Question: I have DataGrid control in my WPF project, which has the default template style for a Header column. By default the header column contains a TextBlock.

What I want is to change the TextWrapping property of the TextBlock without changing the Header template.
I tried to set the Header style with the below, but no luck
'''
<Style x:Key="DataGridHeaderStyle" TargetType="DataGridColumnHeader">
<Setter Property="TextBlock.TextWrapping" Value="WrapWithOverflow" />
<Style.Resources>
<Style TargetType="{x:Type TextBlock}">
<Setter Property="TextWrapping" Value="WrapWithOverflow" />
</Style>
</Style.Resources>
</Style>
'''
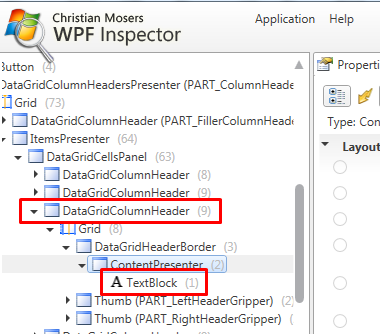
Answer: Why not use Blend? Actually the header's style is like this:
'''
<Style x:Key="DataGridColumnHeaderStyle1" TargetType="{x:Type DataGridColumnHeader}">
<Setter Property="VerticalContentAlignment" Value="Center"/>
<Setter Property="Template">
<Setter.Value>
<ControlTemplate TargetType="{x:Type DataGridColumnHeader}">
<Grid>
<Themes:DataGridHeaderBorder BorderBrush="{TemplateBinding BorderBrush}" BorderThickness="{TemplateBinding BorderThickness}" Background="{TemplateBinding Background}" IsClickable="{TemplateBinding CanUserSort}" IsPressed="{TemplateBinding IsPressed}" IsHovered="{TemplateBinding IsMouseOver}" Padding="{TemplateBinding Padding}" SortDirection="{TemplateBinding SortDirection}" SeparatorBrush="{TemplateBinding SeparatorBrush}" SeparatorVisibility="{TemplateBinding SeparatorVisibility}">
<ContentPresenter HorizontalAlignment="{TemplateBinding HorizontalContentAlignment}" RecognizesAccessKey="True" SnapsToDevicePixels="{TemplateBinding SnapsToDevicePixels}" VerticalAlignment="{TemplateBinding VerticalContentAlignment}"/>
</Themes:DataGridHeaderBorder>
<Thumb x:Name="PART_LeftHeaderGripper" HorizontalAlignment="Left" Style="{StaticResource ColumnHeaderGripperStyle}"/>
<Thumb x:Name="PART_RightHeaderGripper" HorizontalAlignment="Right" Style="{StaticResource ColumnHeaderGripperStyle}"/>
</Grid>
</ControlTemplate>
</Setter.Value>
</Setter>
</Style>
'''
ContentPresenter does't have a TextBlock as Content.But you can edit it's contenttemplate.
'''
<Style x:Key="ColumnHeaderGripperStyle" TargetType="{x:Type Thumb}">
<Setter Property="Width" Value="8"/>
<Setter Property="Background" Value="Transparent"/>
<Setter Property="Cursor" Value="SizeWE"/>
<Setter Property="Template">
<Setter.Value>
<ControlTemplate TargetType="{x:Type Thumb}">
<Border Background="{TemplateBinding Background}" Padding="{TemplateBinding Padding}"/>
</ControlTemplate>
</Setter.Value>
</Setter>
</Style>
<Style x:Key="DataGridColumnHeaderStyle" TargetType="{x:Type DataGridColumnHeader}">
<Setter Property="VerticalContentAlignment" Value="Center"/>
<Setter Property="Template">
<Setter.Value>
<ControlTemplate TargetType="{x:Type DataGridColumnHeader}">
<Grid>
<Themes:DataGridHeaderBorder BorderBrush="{TemplateBinding BorderBrush}" BorderThickness="{TemplateBinding BorderThickness}" Background="{TemplateBinding Background}" IsClickable="{TemplateBinding CanUserSort}" IsPressed="{TemplateBinding IsPressed}" IsHovered="{TemplateBinding IsMouseOver}" Padding="{TemplateBinding Padding}" SortDirection="{TemplateBinding SortDirection}" SeparatorBrush="{TemplateBinding SeparatorBrush}" SeparatorVisibility="{TemplateBinding SeparatorVisibility}">
<ContentPresenter HorizontalAlignment="{TemplateBinding HorizontalContentAlignment}" RecognizesAccessKey="True" SnapsToDevicePixels="{TemplateBinding SnapsToDevicePixels}" VerticalAlignment="{TemplateBinding VerticalContentAlignment}">
<ContentPresenter.ContentTemplate>
<DataTemplate>
<TextBlock Text="{Binding}" TextWrapping="WrapWithOverflow"/>
</DataTemplate>
</ContentPresenter.ContentTemplate>
</ContentPresenter>
</Themes:DataGridHeaderBorder>
<Thumb x:Name="PART_LeftHeaderGripper" HorizontalAlignment="Left" Style="{StaticResource ColumnHeaderGripperStyle}"/>
<Thumb x:Name="PART_RightHeaderGripper" HorizontalAlignment="Right" Style="{StaticResource ColumnHeaderGripperStyle}"/>
</Grid>
</ControlTemplate>
</Setter.Value>
</Setter>
</Style>
'''
by the way, use blend will make it more simple .